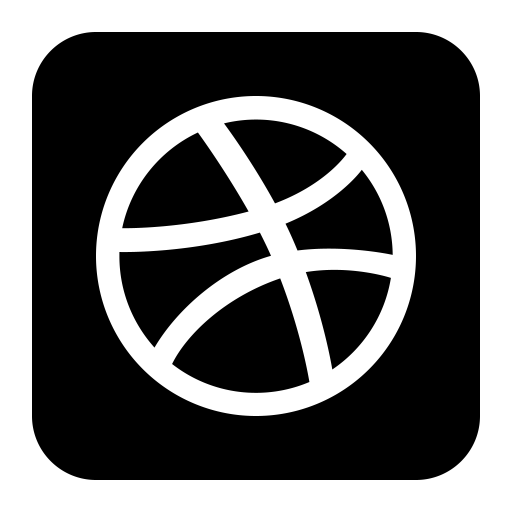
Tags: icon, FontAwesome, fa-icon, brand, square, dribbble